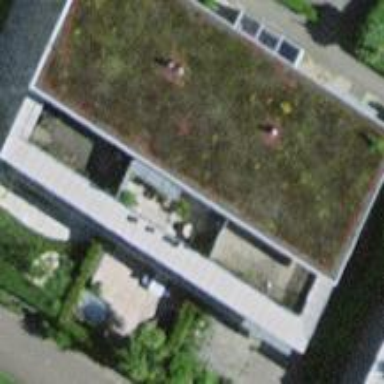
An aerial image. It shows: Flat roof terrace building.